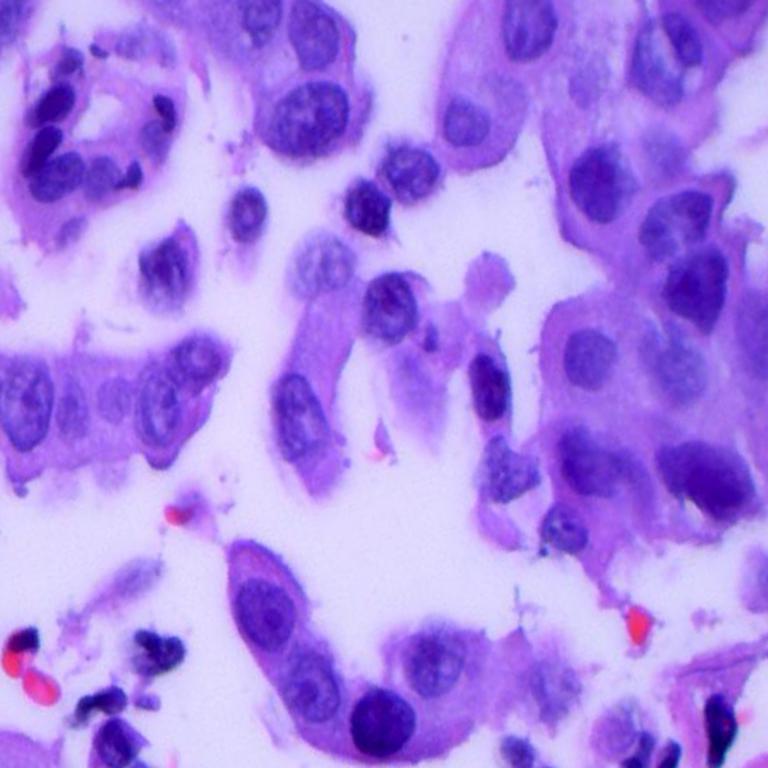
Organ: lung
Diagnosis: adenocarcinomas